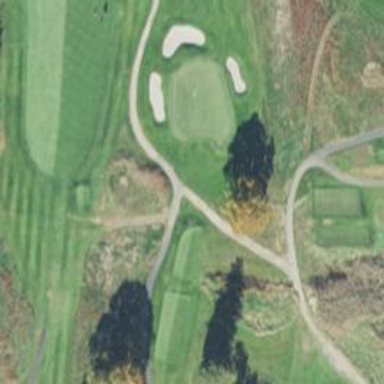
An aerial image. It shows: Pathway for golfing.